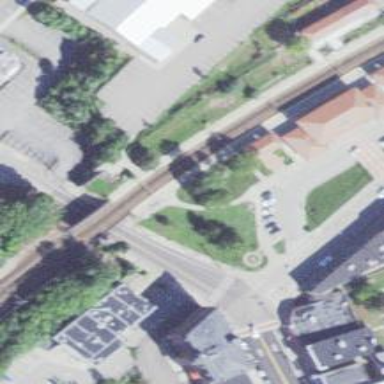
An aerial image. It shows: Platform for public transport at railway station.